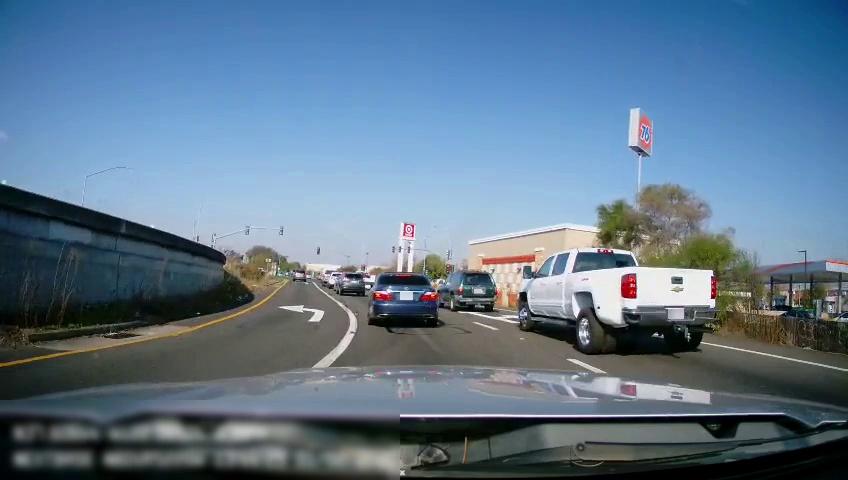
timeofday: Day
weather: Sunny
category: Drivable Space
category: Vehicles | SUV
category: Vehicles | SUV
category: Vehicles | Truck
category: Vehicles | SUV
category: Vehicles | Car
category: Vehicles | Car
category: Vehicles | SUV
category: Vehicles | Car
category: Lanes | Alternate Lane
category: Lanes | Current Lane
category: Lanes | Current Lane
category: Lanes | Alternate Lane
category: Traffic | Lights
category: Traffic | Lights
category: Traffic | Lights